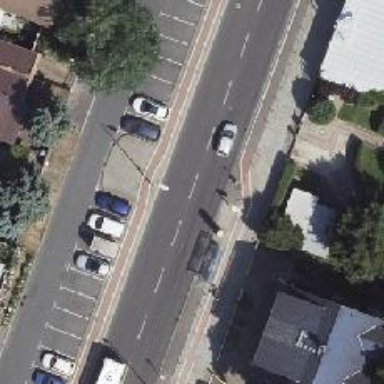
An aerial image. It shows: Secondary road with asphalt surface. It has lane markings and both sides have sidewalks. There is cycle track on both sides of the road.